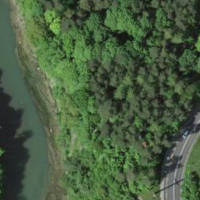
EUNIS habitat code: 41
Species observed at this site:
Lamium galeobdolon
Fringilla coelebs